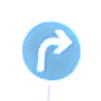
Verkehrszeichen: VorgeschriebeneFahrtrichtungRechts
Umgebung: Outdoor, Urban
Tageszeit: MorningAfternoon
Wetter: Clear
Licht: Natural
Jahreszeit: NotSpecified
Kontrast: HighContrast